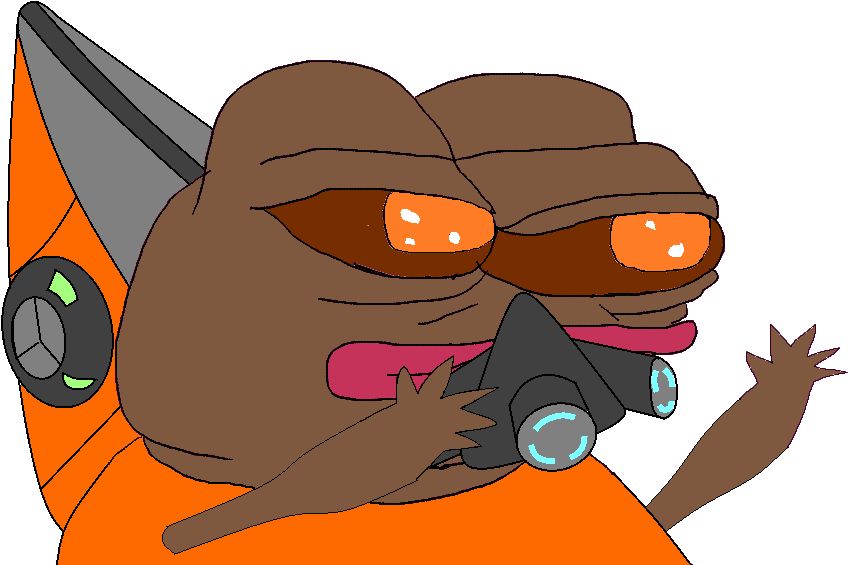
Label: 5_Pepe